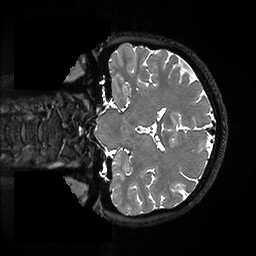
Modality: T2w
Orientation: coronal
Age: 34
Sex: female
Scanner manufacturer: ge
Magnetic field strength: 3 T
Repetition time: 3.202 s
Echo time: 0.06568 s